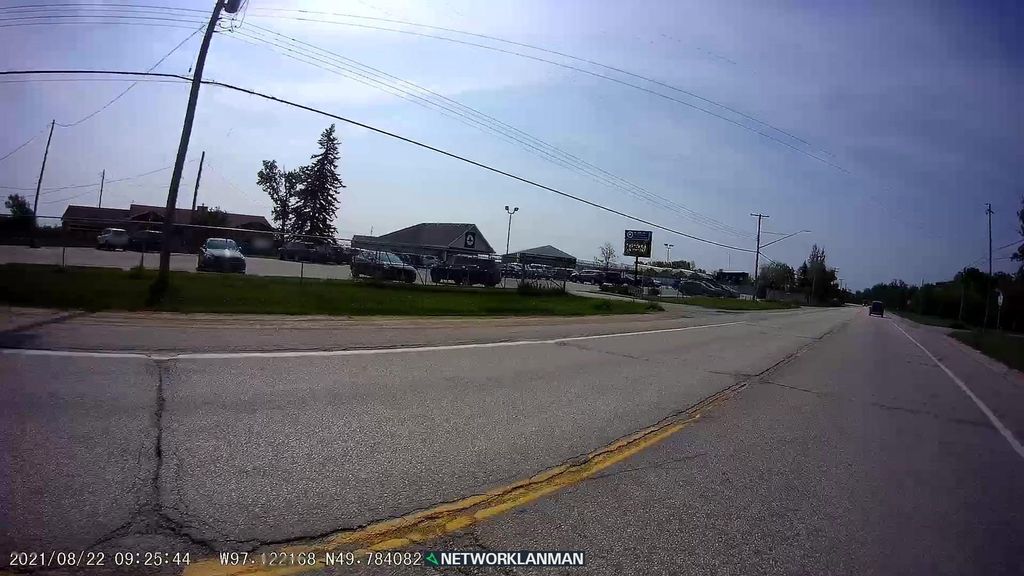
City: winnipeg